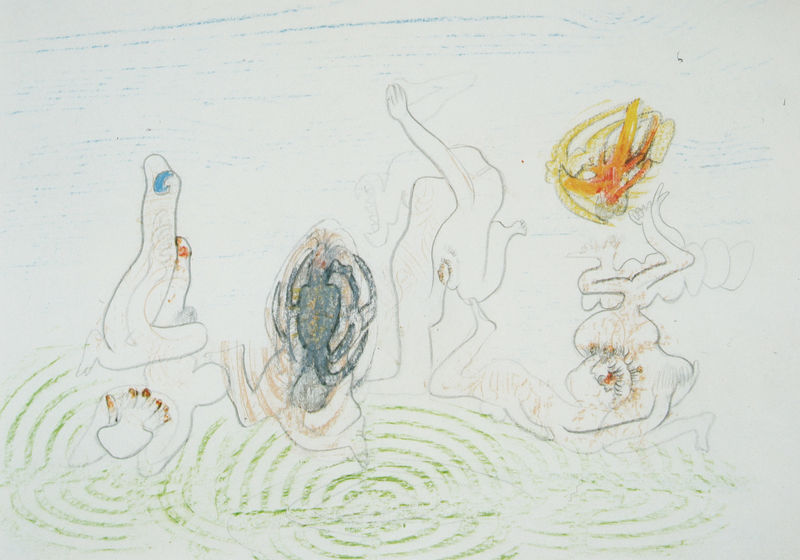
Titel: Sans titre
Künstler: Roberto Matta
Standort: Paris
Institution: Privatsammlung
Schlagwörter: blau, feuer, fuß, gruppe, hand, himmel, kopf, körper, meer, wasser, weiß, akte, badende, frauen, gelb, grün, menschen, see, bewegung, brust, bunt, grau, haar, kreide, köpfe, orange, schwarz, skizze, zeichnung, rot, wiese, muster, ornament, tanz, feier, arm, arme, mensch, hände, erde, boden, haare, beine, bein, farbig, füße, hintern, sommer, strand, wellen, liebe, umarmung, umrisse, studie, moderne, laufen, abstrakt, modern, farbe, formen, linien, drehen, figuren, wild, zeitgenössisch, erotik, abstraktion, umriss, penis, flammen, linie, linear, schwimmen, dali, wirbel, sex, gebilde, schraffur, schraffuren, knien, nixen, kreise, bleistift, orgie, picasso, wesen, leicht, insekt, amorph, labyrinth, krebs, geister, monster, buntstift, akrobatik, körperteile, organge, gest, phallus, spinne, kopfüber, wirbeln, amorphe, sexuell, umschlingen, fäße, insket, sexualakt, telefonkritzeleien